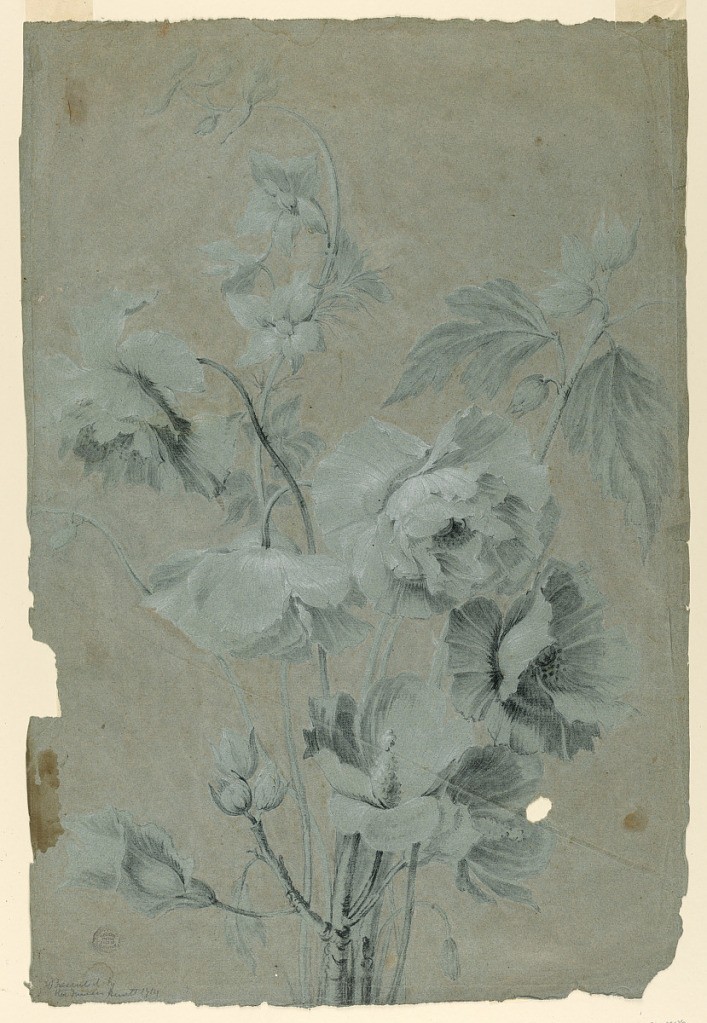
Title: Floral Design
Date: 1740–1770
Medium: Black, white, and taupe crayon, brush and wash on bluish-grey paper
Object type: Drawing
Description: A bunch of boughs with blossoms, buds of various kinds, and leaves.